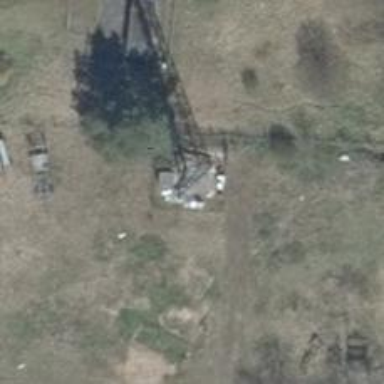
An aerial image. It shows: Mast tower used for communication.